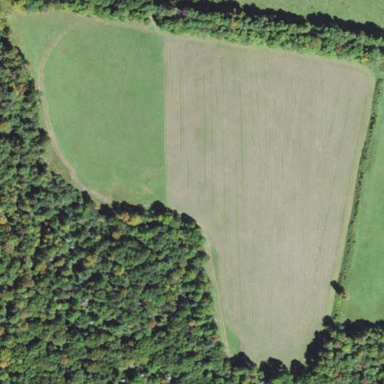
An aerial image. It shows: Area of farmland used as pasture for crops.